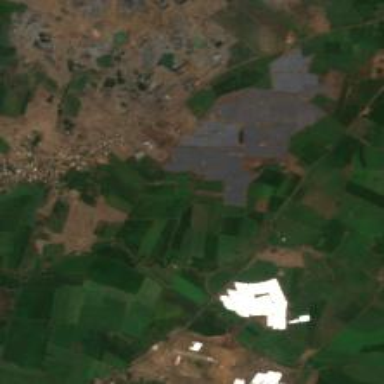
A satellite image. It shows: Industrial area with solar power plant. The plant consists of photovoltaic panels that generate electricity. The plant is enclosed by wall.